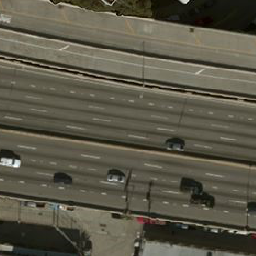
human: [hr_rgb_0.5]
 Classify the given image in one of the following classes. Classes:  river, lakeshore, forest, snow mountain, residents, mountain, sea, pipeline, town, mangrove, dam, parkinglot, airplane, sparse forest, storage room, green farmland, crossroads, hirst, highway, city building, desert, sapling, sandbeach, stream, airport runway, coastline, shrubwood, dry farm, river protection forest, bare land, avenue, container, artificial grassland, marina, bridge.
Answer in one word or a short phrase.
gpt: highway